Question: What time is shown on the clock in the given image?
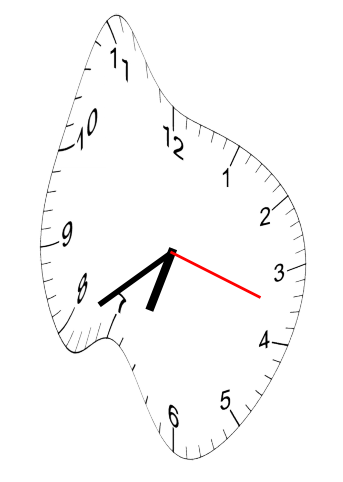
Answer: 06:39:18